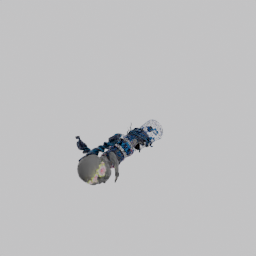
Label: people